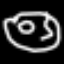
Label: donut